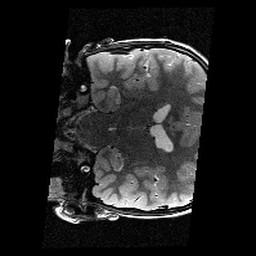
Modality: T2w
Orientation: coronal
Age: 11
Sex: male
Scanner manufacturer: siemens
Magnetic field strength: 3 T
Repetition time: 9.23 s
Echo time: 0.067 s